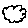
Label: cloud